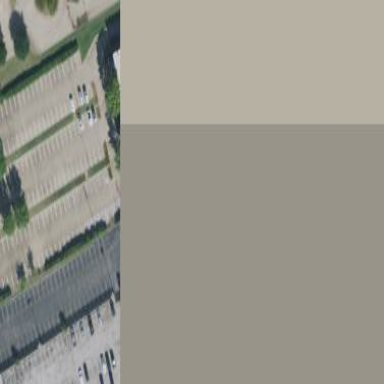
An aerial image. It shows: Commercial building.